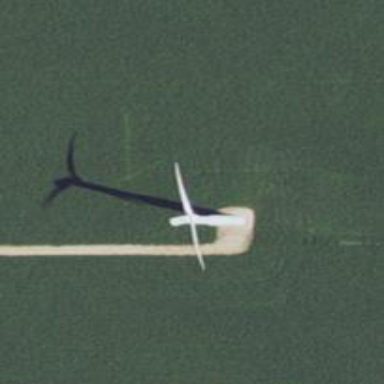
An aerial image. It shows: Wind turbine generating power.